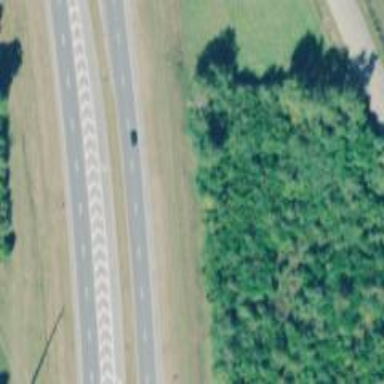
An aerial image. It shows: Expressway with asphalt surface categorized as trunk highway.